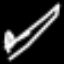
Label: leaf